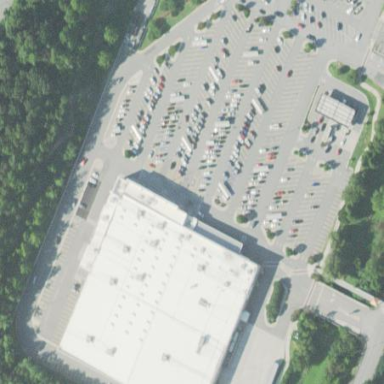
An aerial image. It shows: Retail building that operates as wholesale shop.